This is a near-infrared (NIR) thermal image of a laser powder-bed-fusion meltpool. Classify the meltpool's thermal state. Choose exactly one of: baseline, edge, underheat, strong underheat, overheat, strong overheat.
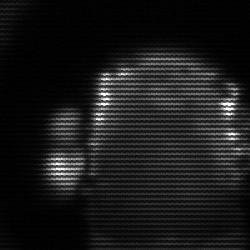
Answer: baseline